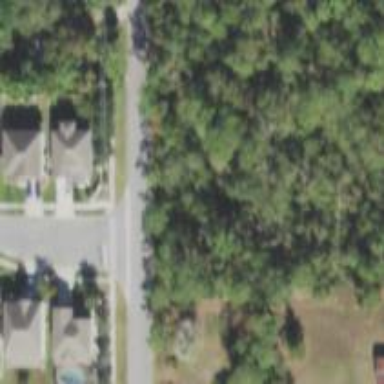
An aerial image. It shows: Residential road with sidewalk on the left side.